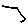
Label: hexagon